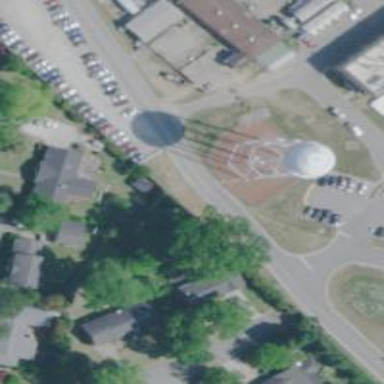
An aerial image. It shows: Water tower that is man-made.